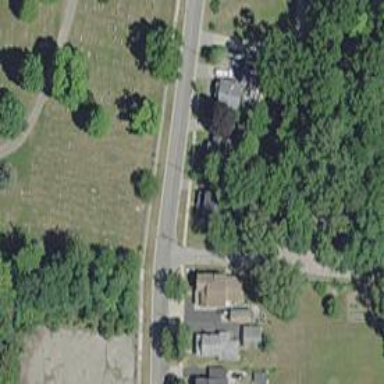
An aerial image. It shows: Alley classified as service road.